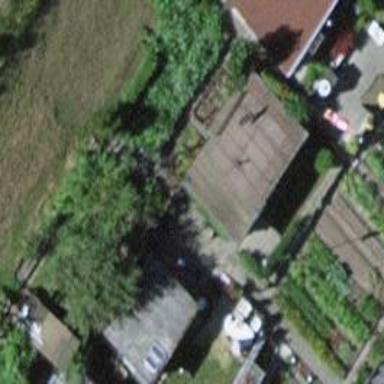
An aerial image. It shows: Allotment house.